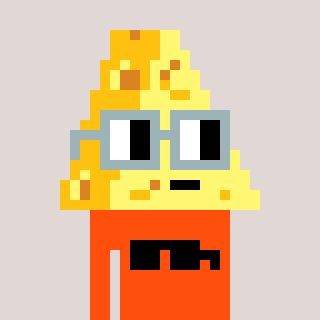
a pixel art character with square dark gray glasses, a cheese-shaped head and a orange-colored body on a warm background